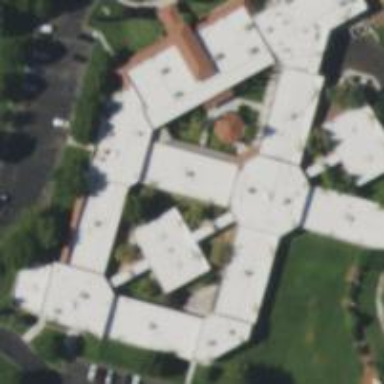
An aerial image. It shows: Nursing home.